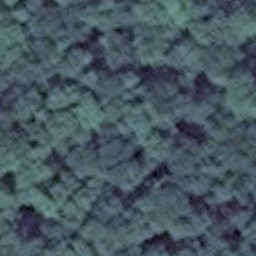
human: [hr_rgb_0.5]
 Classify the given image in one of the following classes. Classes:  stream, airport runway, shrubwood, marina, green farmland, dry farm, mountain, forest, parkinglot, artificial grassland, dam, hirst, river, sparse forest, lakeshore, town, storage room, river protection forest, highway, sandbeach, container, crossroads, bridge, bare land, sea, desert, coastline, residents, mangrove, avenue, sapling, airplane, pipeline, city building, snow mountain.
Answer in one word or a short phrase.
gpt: forest